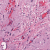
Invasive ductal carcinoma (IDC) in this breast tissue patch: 0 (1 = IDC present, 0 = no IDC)